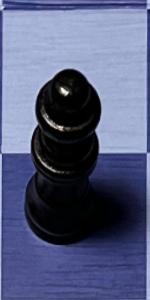
Label: Queen_Black